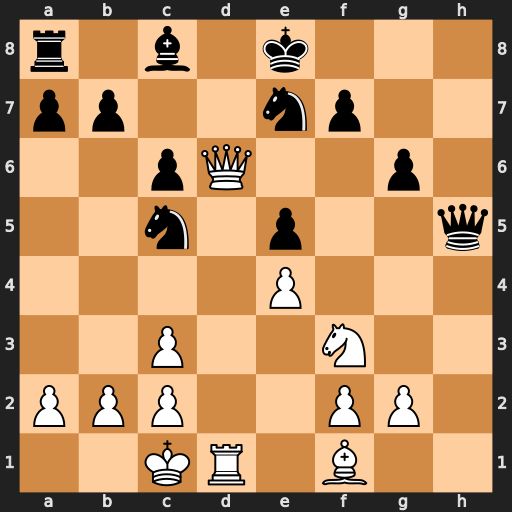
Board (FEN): r1b1k3/pp2np2/2pQ2p1/2n1p2q/4P3/2P2N2/PPP2PP1/2KR1B2
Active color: w
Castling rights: q
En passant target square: -
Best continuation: Qd8#